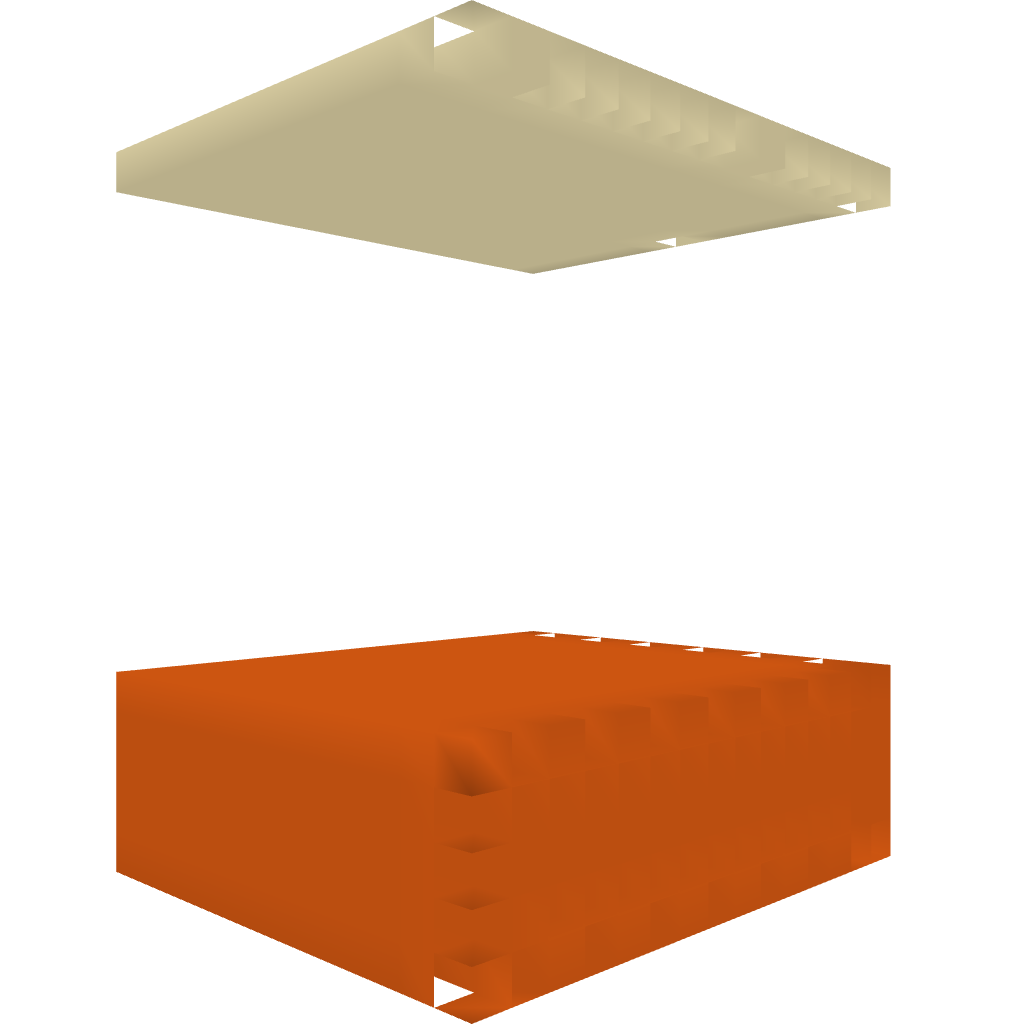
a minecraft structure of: desert pit fall trap